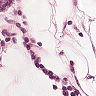
Metastatic tissue present: yes